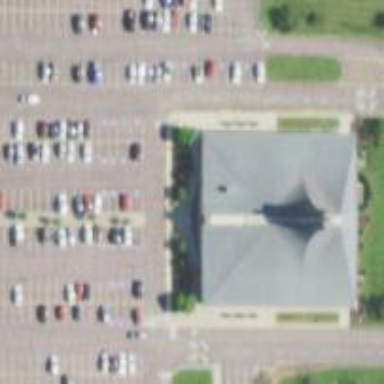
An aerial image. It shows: Building that is place of worship.